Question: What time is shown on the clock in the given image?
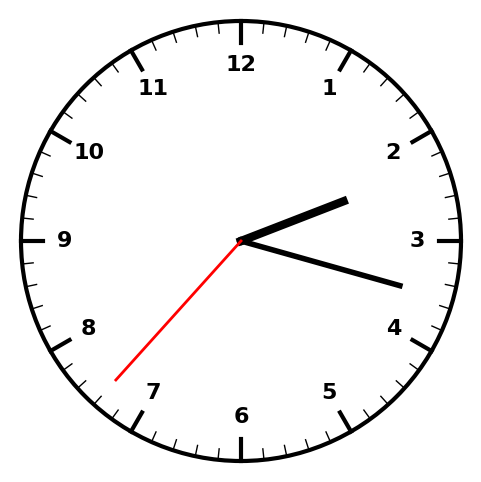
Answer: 02:17:37